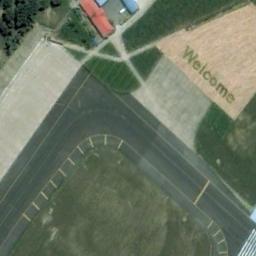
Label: runway